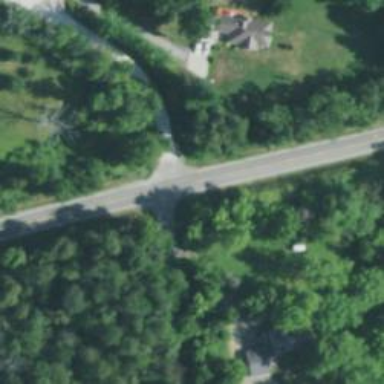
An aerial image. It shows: Stop road.